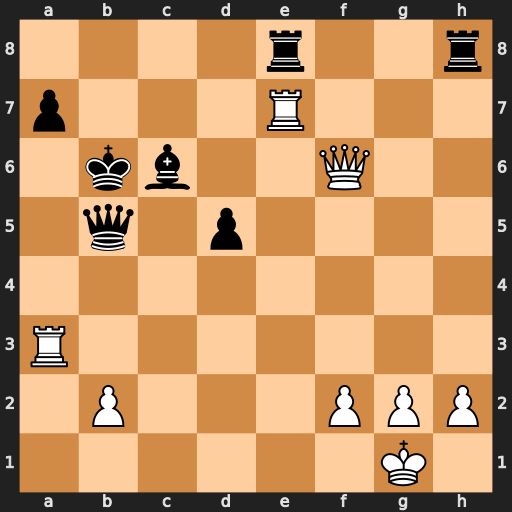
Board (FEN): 4r2r/p3R3/1kb2Q2/1q1p4/8/R7/1P3PPP/6K1
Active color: w
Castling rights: -
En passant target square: -
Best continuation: Qd4+ Qc5 Ra6+ Kxa6 Qxc5